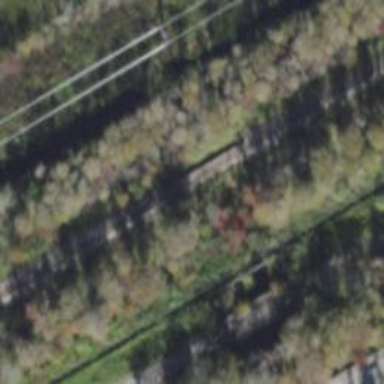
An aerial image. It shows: Railway track.